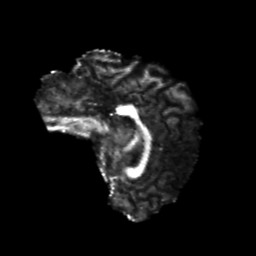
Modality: FA
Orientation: sagittal
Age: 20
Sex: female
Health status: healthy
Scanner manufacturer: philips
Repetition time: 7.393 s
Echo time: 0.08599 s